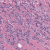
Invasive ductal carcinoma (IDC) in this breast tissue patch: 1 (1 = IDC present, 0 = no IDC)